Question: I'm new to Android programming and new to Studio (0.4.4). For the first time, I found a class I wanted to incorporate into my project. Per other SO advice <URL>, I created a new module by the same name, then replaced the Java template with the new class. So far so good.
Unfortunately, while it could find and import the java.* classes, it cannot find and import any of the android.* classes, specifically android.os.SystemClock and android.util.Log. (e.g., "Cannot resolve symbol 'X'") What steps do I need to take so that they can be found and imported? Thanks for any help.

Updated build.gradle:
'''
apply plugin: 'java'
dependencies {
compile fileTree(dir: 'libs', include: ['*.jar'])
compile 'com.android.support:appcompat-v7:+'
}
'''
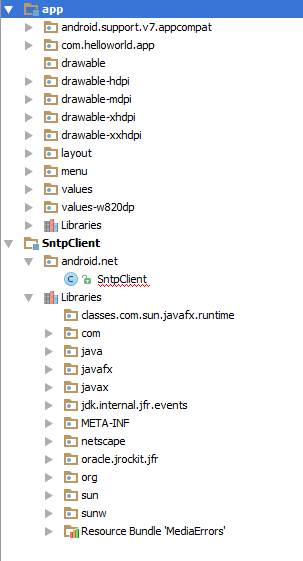
Answer: If you want to use Android classes in a module, it needs to be an Android module. The file needs to specify:
'''
apply plugin: 'com.android.library'
'''
And you may also need:
'''
buildscript {
repositories {
mavenCentral()
}
dependencies {
classpath 'com.android.tools.build:gradle:0.8.+'
}
}
'''
though newer projects are built from a template that includes this in the top-level file and it's not necessary to specify it again below; try without and see if it complains or not.
In any event, with an 'android-library' module type, you'll need an file and the associated trappings of an Android project -- resource directories and the like. This is probably what you want -- that way if your library has resources or additions to the manifest file, they will get properly merged at runtime.